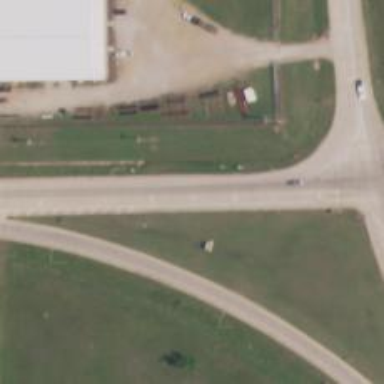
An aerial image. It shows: Asphalt road classified as trunk highway.